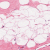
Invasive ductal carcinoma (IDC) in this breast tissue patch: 0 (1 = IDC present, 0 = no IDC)